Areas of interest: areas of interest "Commercial service"
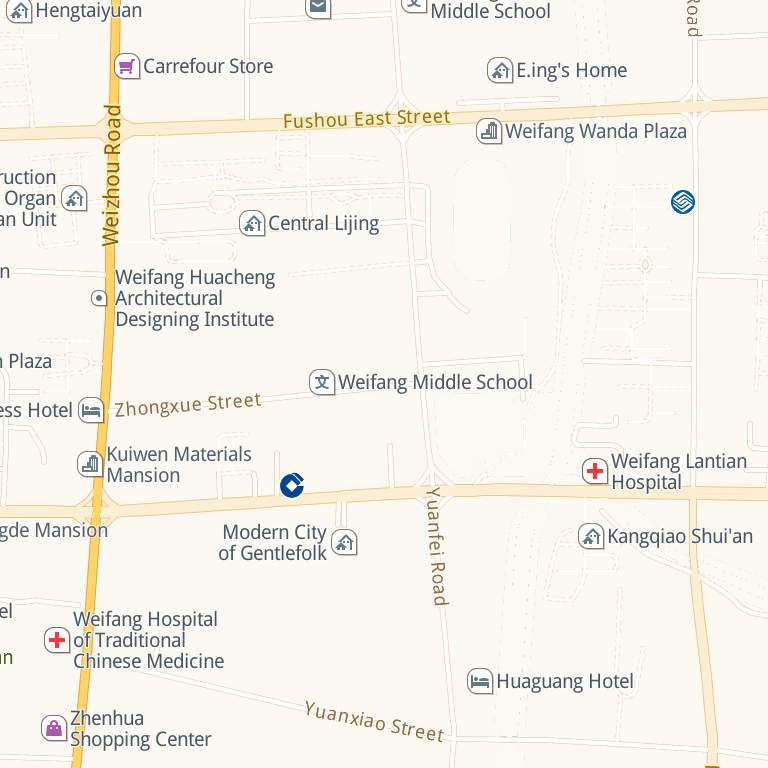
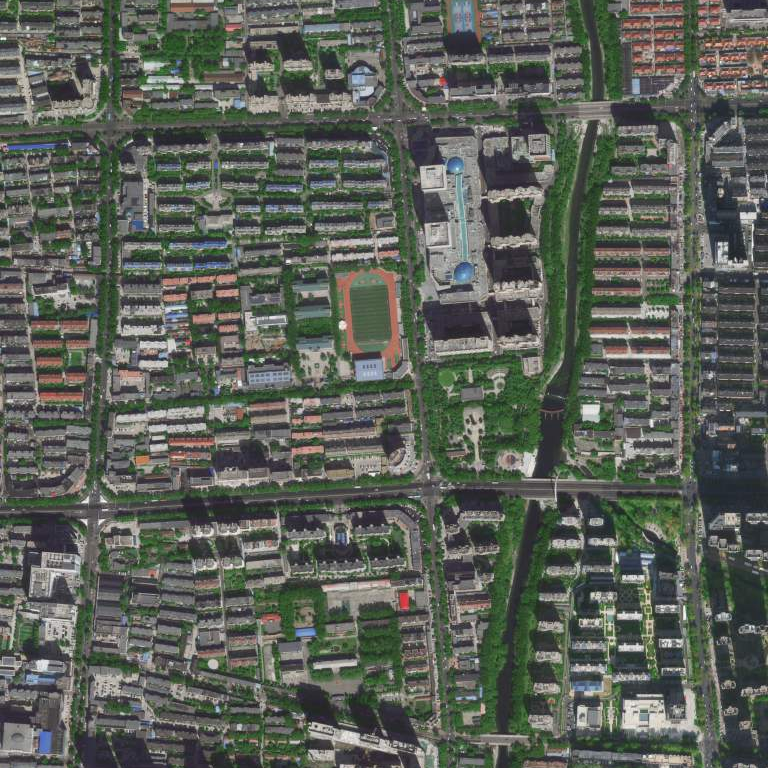